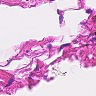
Metastatic tissue present: no